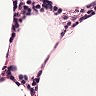
Metastatic tissue present: no